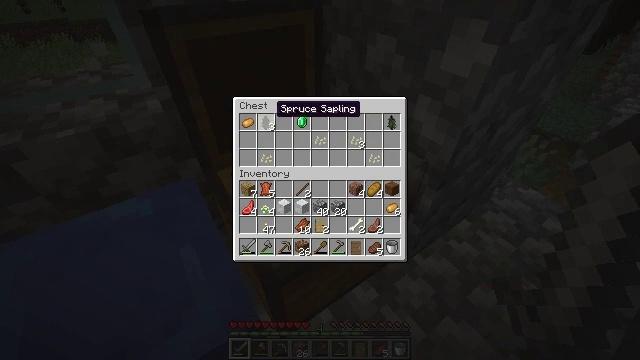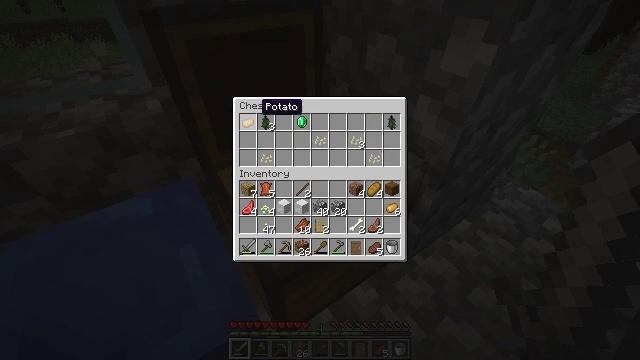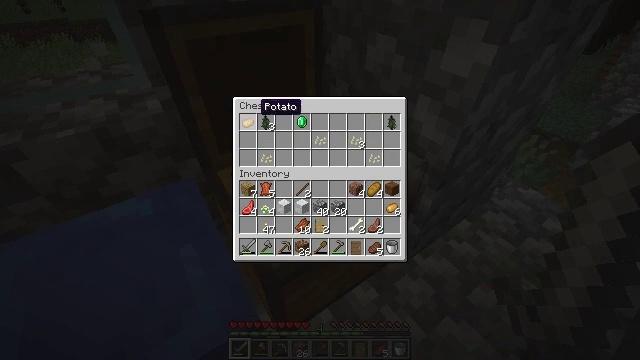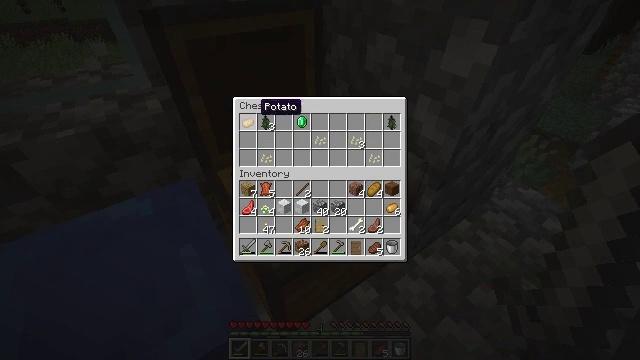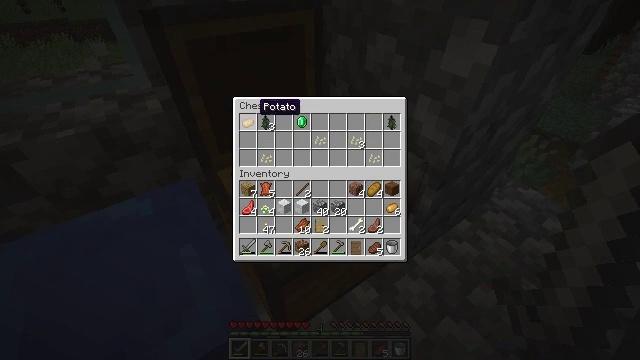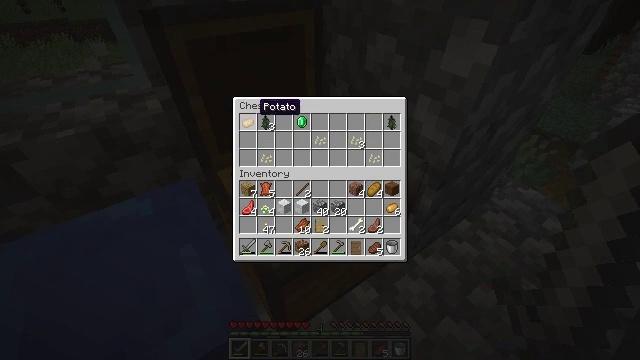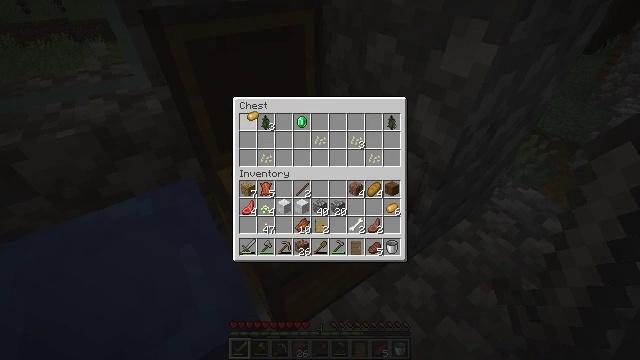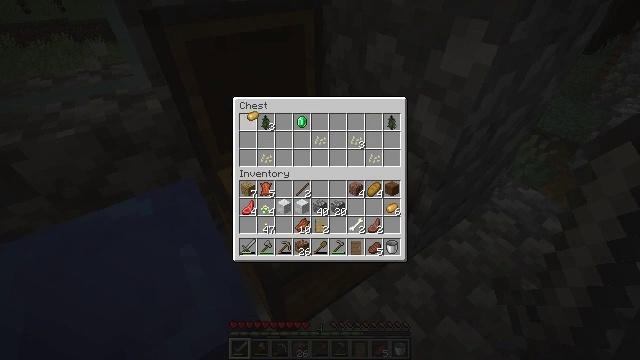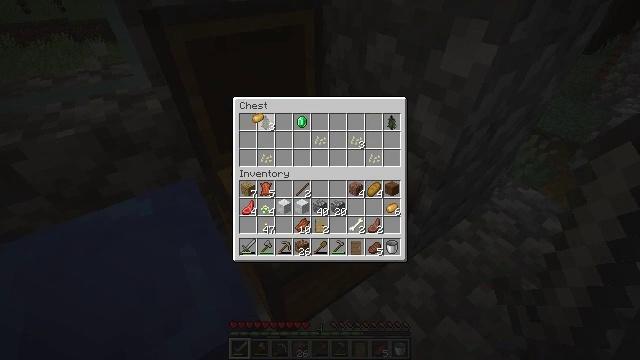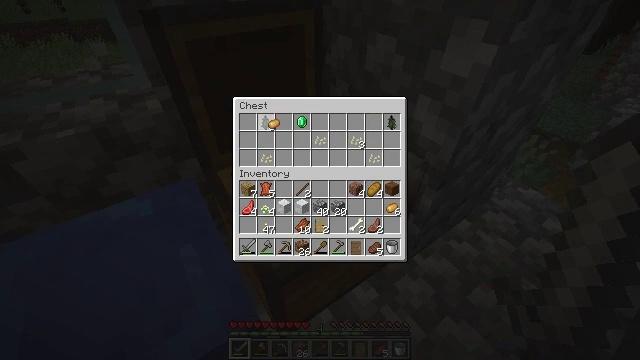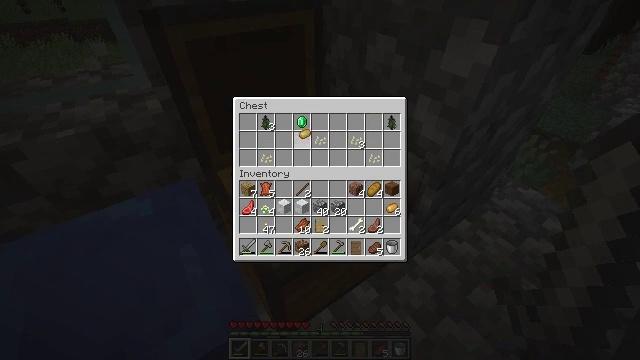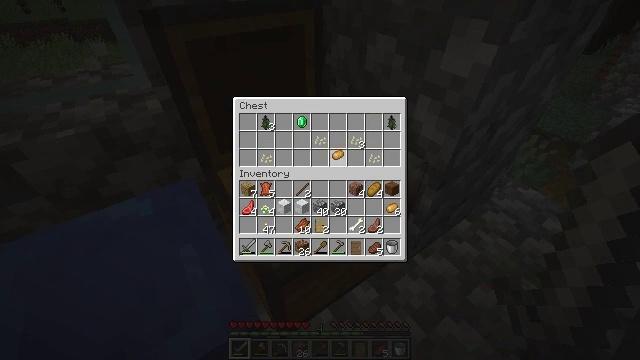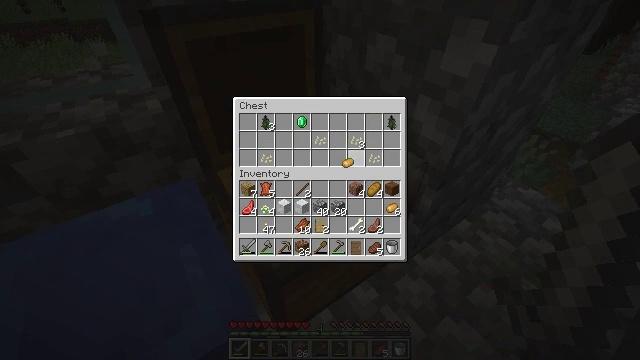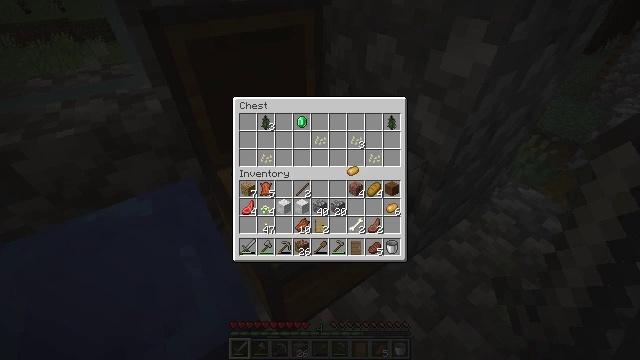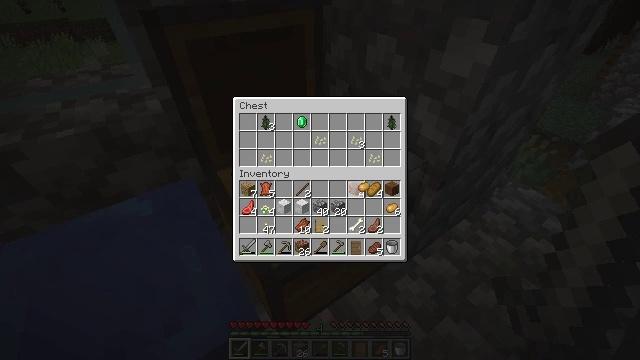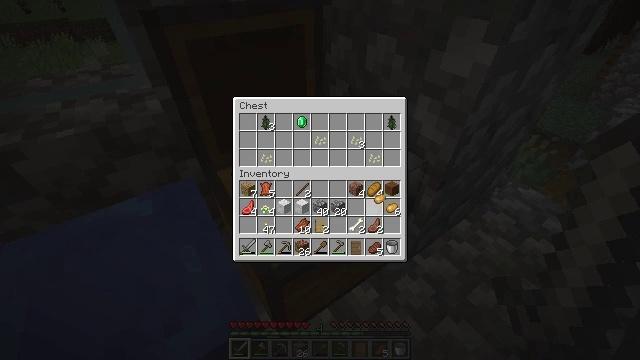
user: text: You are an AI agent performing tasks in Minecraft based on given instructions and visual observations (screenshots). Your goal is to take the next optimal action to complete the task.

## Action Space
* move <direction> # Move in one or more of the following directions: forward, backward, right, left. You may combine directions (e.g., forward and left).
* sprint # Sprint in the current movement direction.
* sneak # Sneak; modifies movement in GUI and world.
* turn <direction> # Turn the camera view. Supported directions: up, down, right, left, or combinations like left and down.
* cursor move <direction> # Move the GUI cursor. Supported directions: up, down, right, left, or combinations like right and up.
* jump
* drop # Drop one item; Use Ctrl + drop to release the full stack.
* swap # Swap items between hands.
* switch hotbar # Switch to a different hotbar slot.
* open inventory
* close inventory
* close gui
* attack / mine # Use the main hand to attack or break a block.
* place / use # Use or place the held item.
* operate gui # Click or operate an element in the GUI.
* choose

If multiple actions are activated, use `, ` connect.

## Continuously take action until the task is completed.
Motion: motion action
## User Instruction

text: Harvest the spruce door from its frame.
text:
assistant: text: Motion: cursor move left
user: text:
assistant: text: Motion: no_op
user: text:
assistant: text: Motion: no_op
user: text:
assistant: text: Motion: no_op
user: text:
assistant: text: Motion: no_op
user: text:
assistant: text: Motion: operate gui
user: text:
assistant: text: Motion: operate gui
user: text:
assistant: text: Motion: operate gui
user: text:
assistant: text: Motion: cursor move right
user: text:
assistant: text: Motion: cursor move right and down
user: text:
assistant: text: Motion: cursor move right and down
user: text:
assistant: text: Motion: cursor move right and down
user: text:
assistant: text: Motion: cursor move down
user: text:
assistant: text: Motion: cursor move right and down
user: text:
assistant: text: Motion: cursor move right and down
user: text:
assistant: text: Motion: no_op
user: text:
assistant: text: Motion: no_op
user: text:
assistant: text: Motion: no_op
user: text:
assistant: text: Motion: no_op
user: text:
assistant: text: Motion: no_op
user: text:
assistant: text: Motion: no_op
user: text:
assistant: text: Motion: no_op
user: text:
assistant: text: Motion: operate gui
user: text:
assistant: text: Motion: operate gui
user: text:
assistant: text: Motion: no_op
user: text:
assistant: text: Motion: cursor move left and up
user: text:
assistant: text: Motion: cursor move left and up
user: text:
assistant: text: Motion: cursor move left and up
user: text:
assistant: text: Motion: cursor move up
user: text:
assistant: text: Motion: no_op